Question: I am migrating an application from VB6 to VB.Net, Which is using the function.
My question is: Which is the "equivalent" of VB6 in following Code?
'''
Dim Symbol As String=""
Dim iRet As Long
iRet = GetLocaleInfo(LCID, LOCALE_SCURRENCY, lpLCDataVar, 0)
Symbol = String$(iRet, 0)
'''
Note that 'String$()' is the function which returns a repeating character string of the length specified:
> Syntax:'''
String$(number, character)
'''
'number' Length of the returned string. 'character' Required. Character
code specifying the character or string expression whose first
character is used to build the return string.
(<URL>
If I will remove '$', It will give me error that .

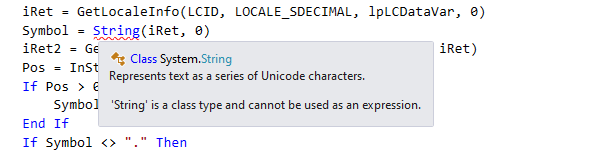
Answer: The code appears to be getting the currency symbol (and decimal separator) for a culture. It would be better to write it using .NET methods instead of the half-way route of using VB6 in .NET.
For example,
'''
Imports System.Globalization
Module Module1
Sub Main()
Dim lcid = 2057
Dim ci As New CultureInfo(lcid)
Console.WriteLine(ci.EnglishName)
Console.WriteLine(ci.NumberFormat.CurrencySymbol)
Console.WriteLine(ci.NumberFormat.NumberDecimalSeparator)
Console.ReadLine()
End Sub
End Module
'''
outputs
> English (United Kingdom)
PS
.
There is much more information in the documentation for the <URL>.